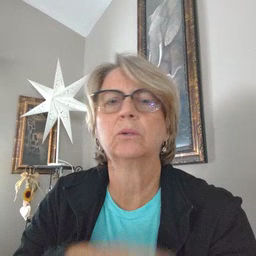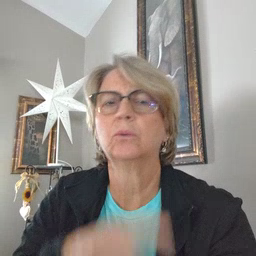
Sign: mouse